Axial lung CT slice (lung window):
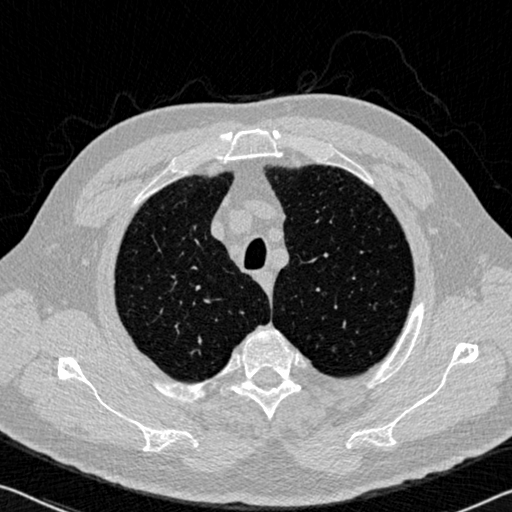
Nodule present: no